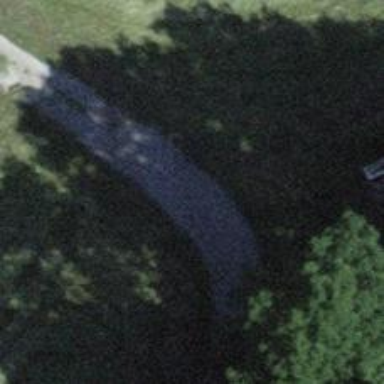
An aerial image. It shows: Gravel track road.